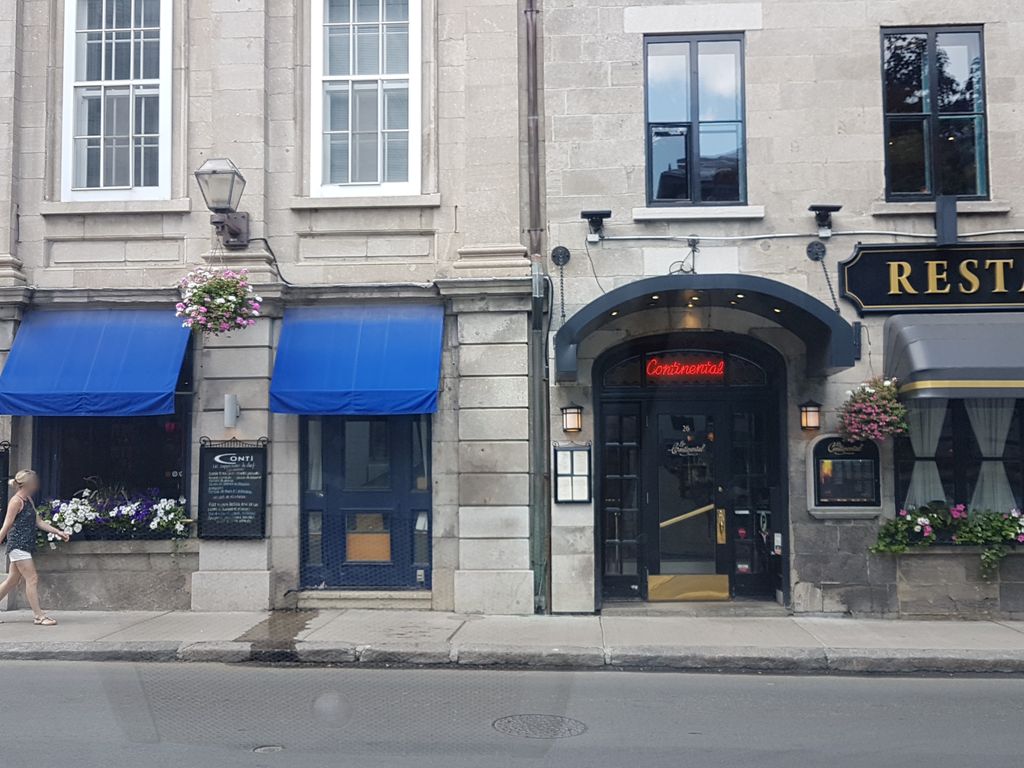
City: quebec_city